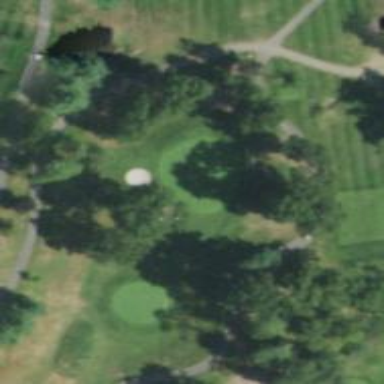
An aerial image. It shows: Golf hole.